【题型】解答题　【知识点】平面几何　【难度】easy
如图, 在四边形 $ABCD$ 中, $AB // DC$, $\angle B = \angle ADC$, 点 $E, F$ 分别在边 $AB, BC$ 上, 且 $\angle ADE = \angle CDF$。

(1) 求证：$CF \cdot CB = AE \cdot AB$；

(2) 连接 $AC, EF$, 如果 $EF // AC$, 求证：四边形 $ABCD$ 是菱形。
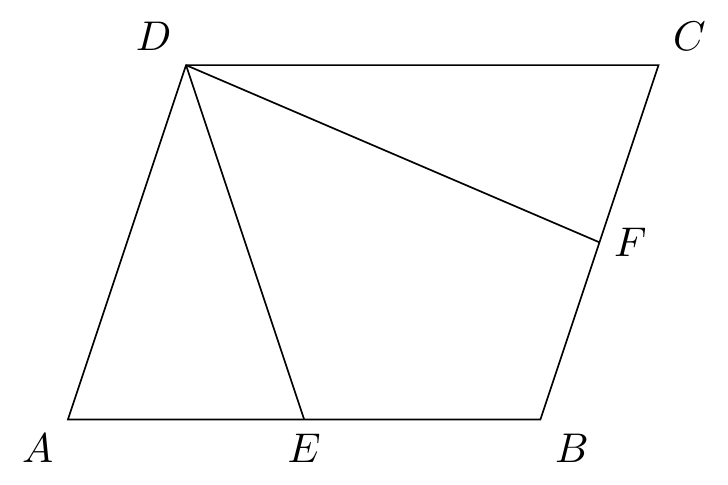
【解答】
解：(1)证明：连接 $AC$,

$\because AB // DC$,

$\therefore \angle BAC = \angle DCA$,

$\because \angle B = \angle ADC$,

$\therefore \triangle ABC \sim \triangle CDA$,

$\therefore \frac{AB}{BC} = \frac{DC}{AD}$,

$\because AB // DC$,

$\therefore \angle B + \angle BCD = 180^\circ$, $\angle BAD + \angle ADC = 180^\circ$,

$\because \angle B = \angle ADC$,

$\therefore \angle BAD = \angle BCD$,

$\because \angle ADE = \angle CDF$,

$\therefore \triangle CDF \sim \triangle ADE$,

$\therefore \frac{CD}{AD} = \frac{CF}{AE}$,

$\therefore \frac{AB}{BC} = \frac{CF}{AE}$,

$\therefore CF \cdot CB = AE \cdot AB$；

(2)证明：如图,

$\because EF // AC$,

$\therefore \frac{AE}{AB} = \frac{CF}{BC}$,

$\therefore \frac{CF}{AE} = \frac{BC}{AB}$,

由(1)知 $\frac{AB}{BC} = \frac{CF}{AE}$,

$\therefore \frac{BC}{AB} = \frac{AB}{BC}$,

$\therefore AB = BC$,

$\therefore \angle BAC = \angle BCA$,

$\because AB // DC$,

$\therefore \angle BAC = \angle DCA$,

$\therefore \angle BCA = \angle DCA$,

在 $\triangle ABC$ 与 $\triangle ADC$ 中,

$\begin{cases}
\angle B = \angle ADC \\
\angle BCA = \angle DCA \\
AC = AC
\end{cases}$

$\therefore \triangle ABC \cong \triangle ADC (AAS)$,

$\therefore AB = AD$, $BC = CD$,

$\therefore AB = BC = CD = AD$,

$\therefore$ 四边形 $ABCD$ 是菱形。
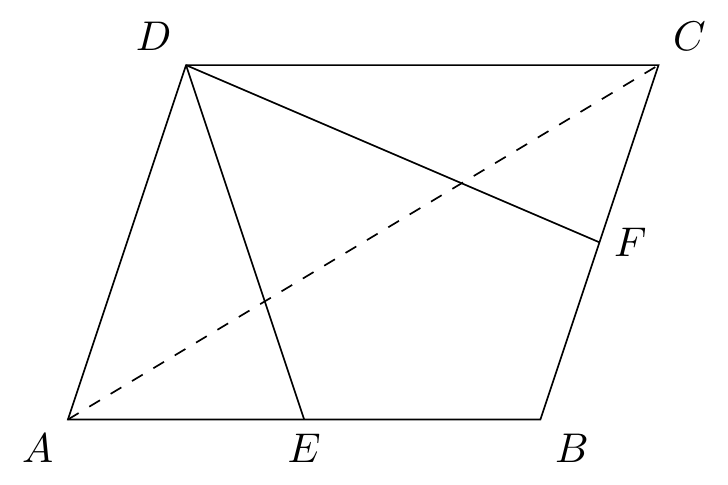
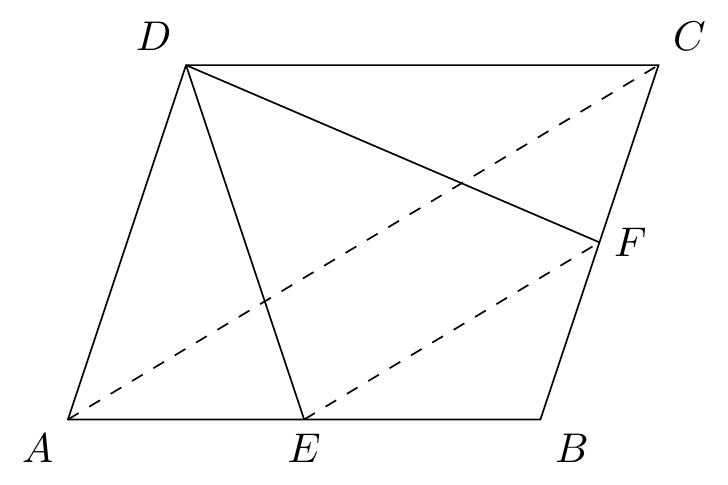